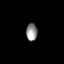
Tissue: prostate
Cell type: T cells
Senescence score: 0.7576
Nuclear area (px): 190
Mean DAPI intensity: 146.726